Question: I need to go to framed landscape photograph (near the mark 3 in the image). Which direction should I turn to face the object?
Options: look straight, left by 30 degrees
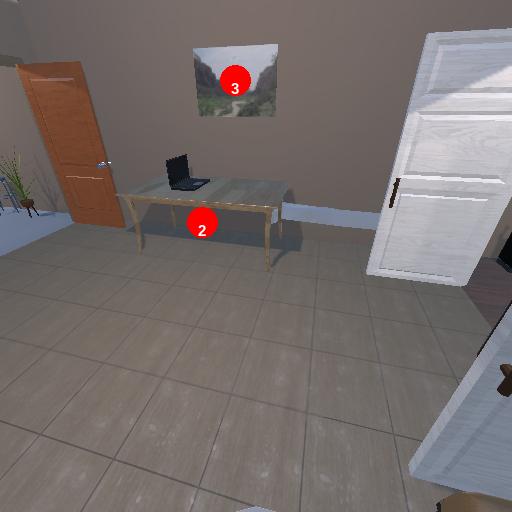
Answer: look straight